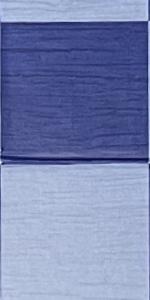
Label: Empty